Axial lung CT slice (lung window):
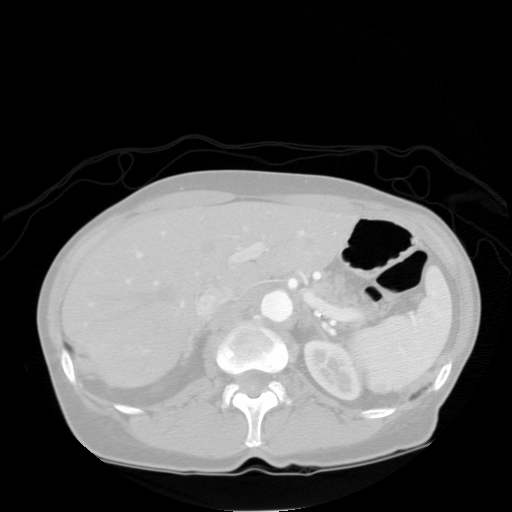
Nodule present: no